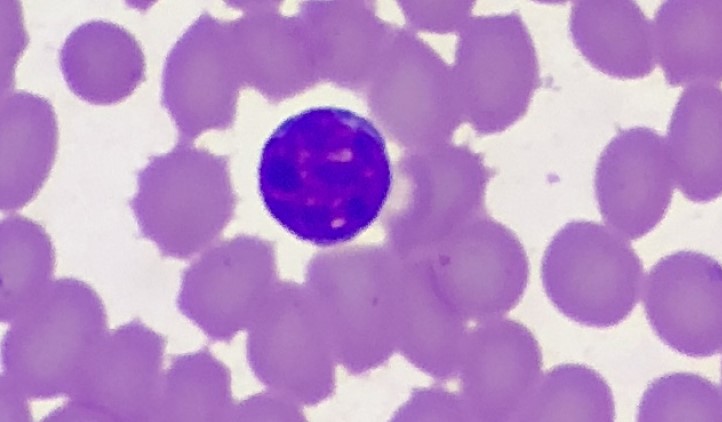
White blood cell type: Lymphocyte